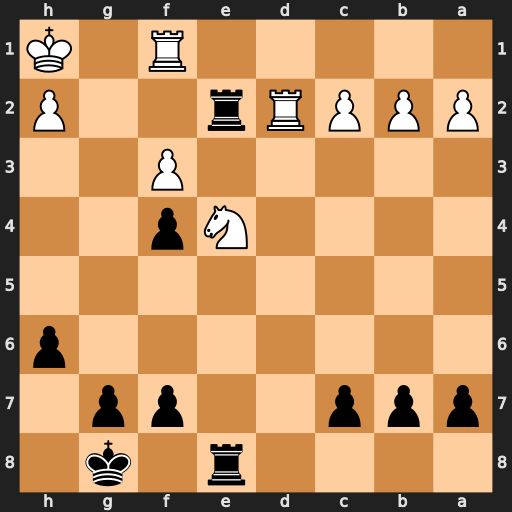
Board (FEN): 4r1k1/ppp2pp1/7p/8/4Np2/5P2/PPPRr2P/5R1K
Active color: b
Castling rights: -
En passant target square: -
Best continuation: R8xe4 Rd8+ Re8 Rxe8+ Rxe8